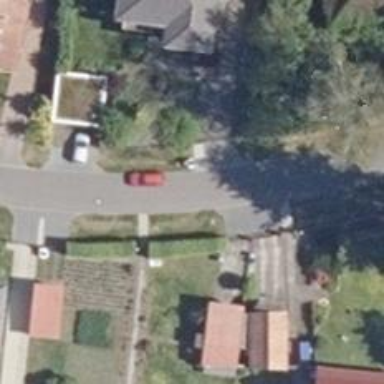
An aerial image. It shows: Residential road with asphalt surface and no sidewalk.